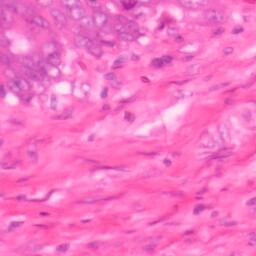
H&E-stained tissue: Colon